Interaction volume radius: 5 \u00c5
Interaction volume height: 30 \u00c5
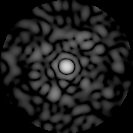
Disorder parameter: 0.8547